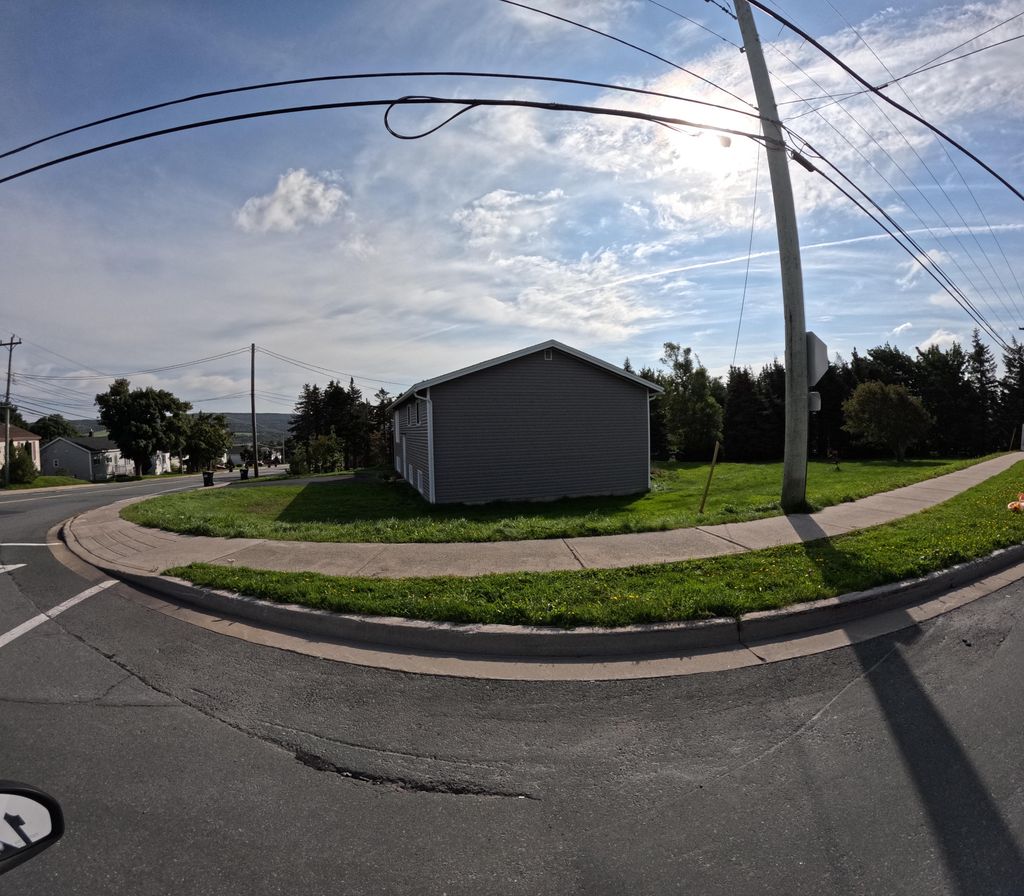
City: st_johns